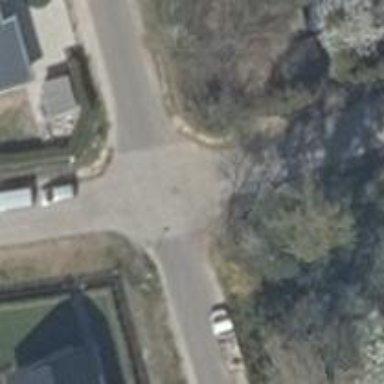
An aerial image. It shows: Residential road.